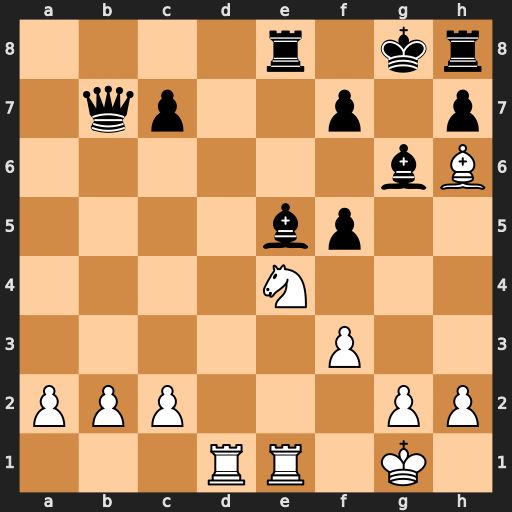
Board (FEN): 4r1kr/1qp2p1p/6bB/4bp2/4N3/5P2/PPP3PP/3RR1K1
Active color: w
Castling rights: -
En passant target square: -
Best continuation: Nf6+ Bxf6 Rxe8#